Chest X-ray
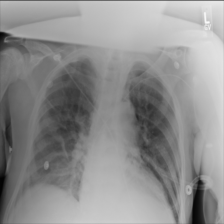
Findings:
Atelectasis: negative
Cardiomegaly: negative
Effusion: negative
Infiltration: negative
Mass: negative
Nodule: negative
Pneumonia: negative
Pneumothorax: negative
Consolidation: negative
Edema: negative
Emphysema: negative
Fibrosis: negative
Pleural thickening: negative
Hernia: negative